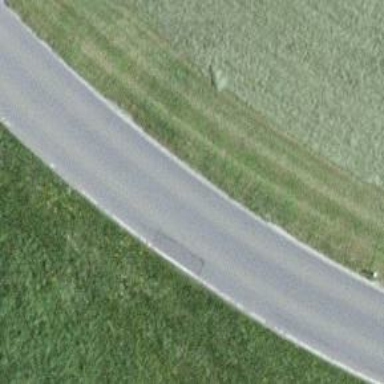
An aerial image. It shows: Tertiary road with asphalt surface.